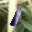
Label: 1